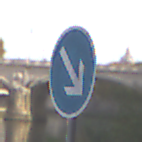
Verkehrszeichen: VorgeschriebeneVorbeifahrtRechts
Umgebung: Outdoor, Suburban
Tageszeit: MorningAfternoon
Wetter: PartlyCloudy
Licht: Natural
Jahreszeit: NotSpecified
Kontrast: MediumContrast